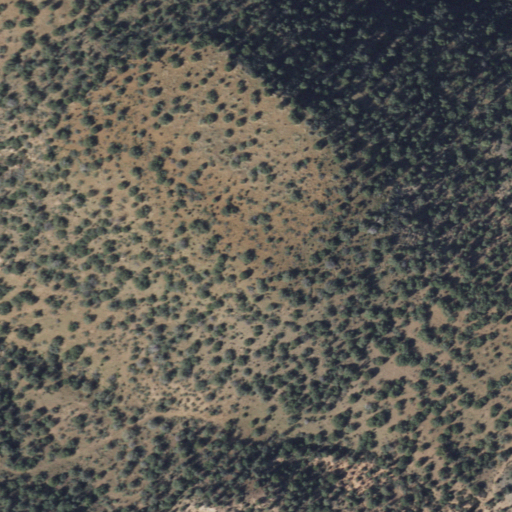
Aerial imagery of mountain in Arizona named Copper Mountain containing shrub and evergreen forest